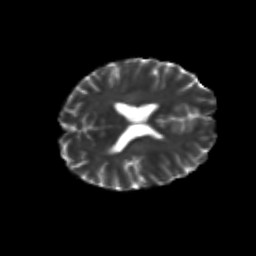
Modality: T2w
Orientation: axial
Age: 22
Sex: male
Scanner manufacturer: siemens
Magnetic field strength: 3 T
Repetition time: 3.5 s
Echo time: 0.113 s